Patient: sex F, age 68
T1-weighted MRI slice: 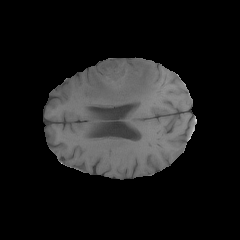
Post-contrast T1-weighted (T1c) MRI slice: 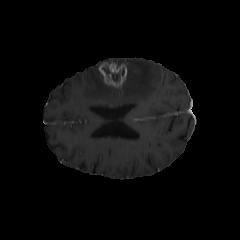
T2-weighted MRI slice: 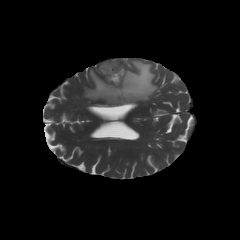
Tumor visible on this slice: yes
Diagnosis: Glioblastoma, IDH-wildtype
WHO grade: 4